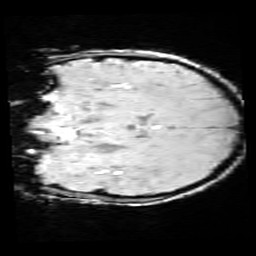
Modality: SWI
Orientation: coronal
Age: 12
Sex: female
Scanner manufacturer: siemens
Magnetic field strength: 3 T
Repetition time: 0.027 s
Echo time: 0.02 s